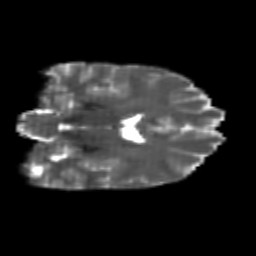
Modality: T2w
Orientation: coronal
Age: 26
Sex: female
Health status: healthy
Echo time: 0.074 s